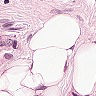
Metastatic tissue present: yes